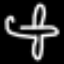
Label: airplane